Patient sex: F
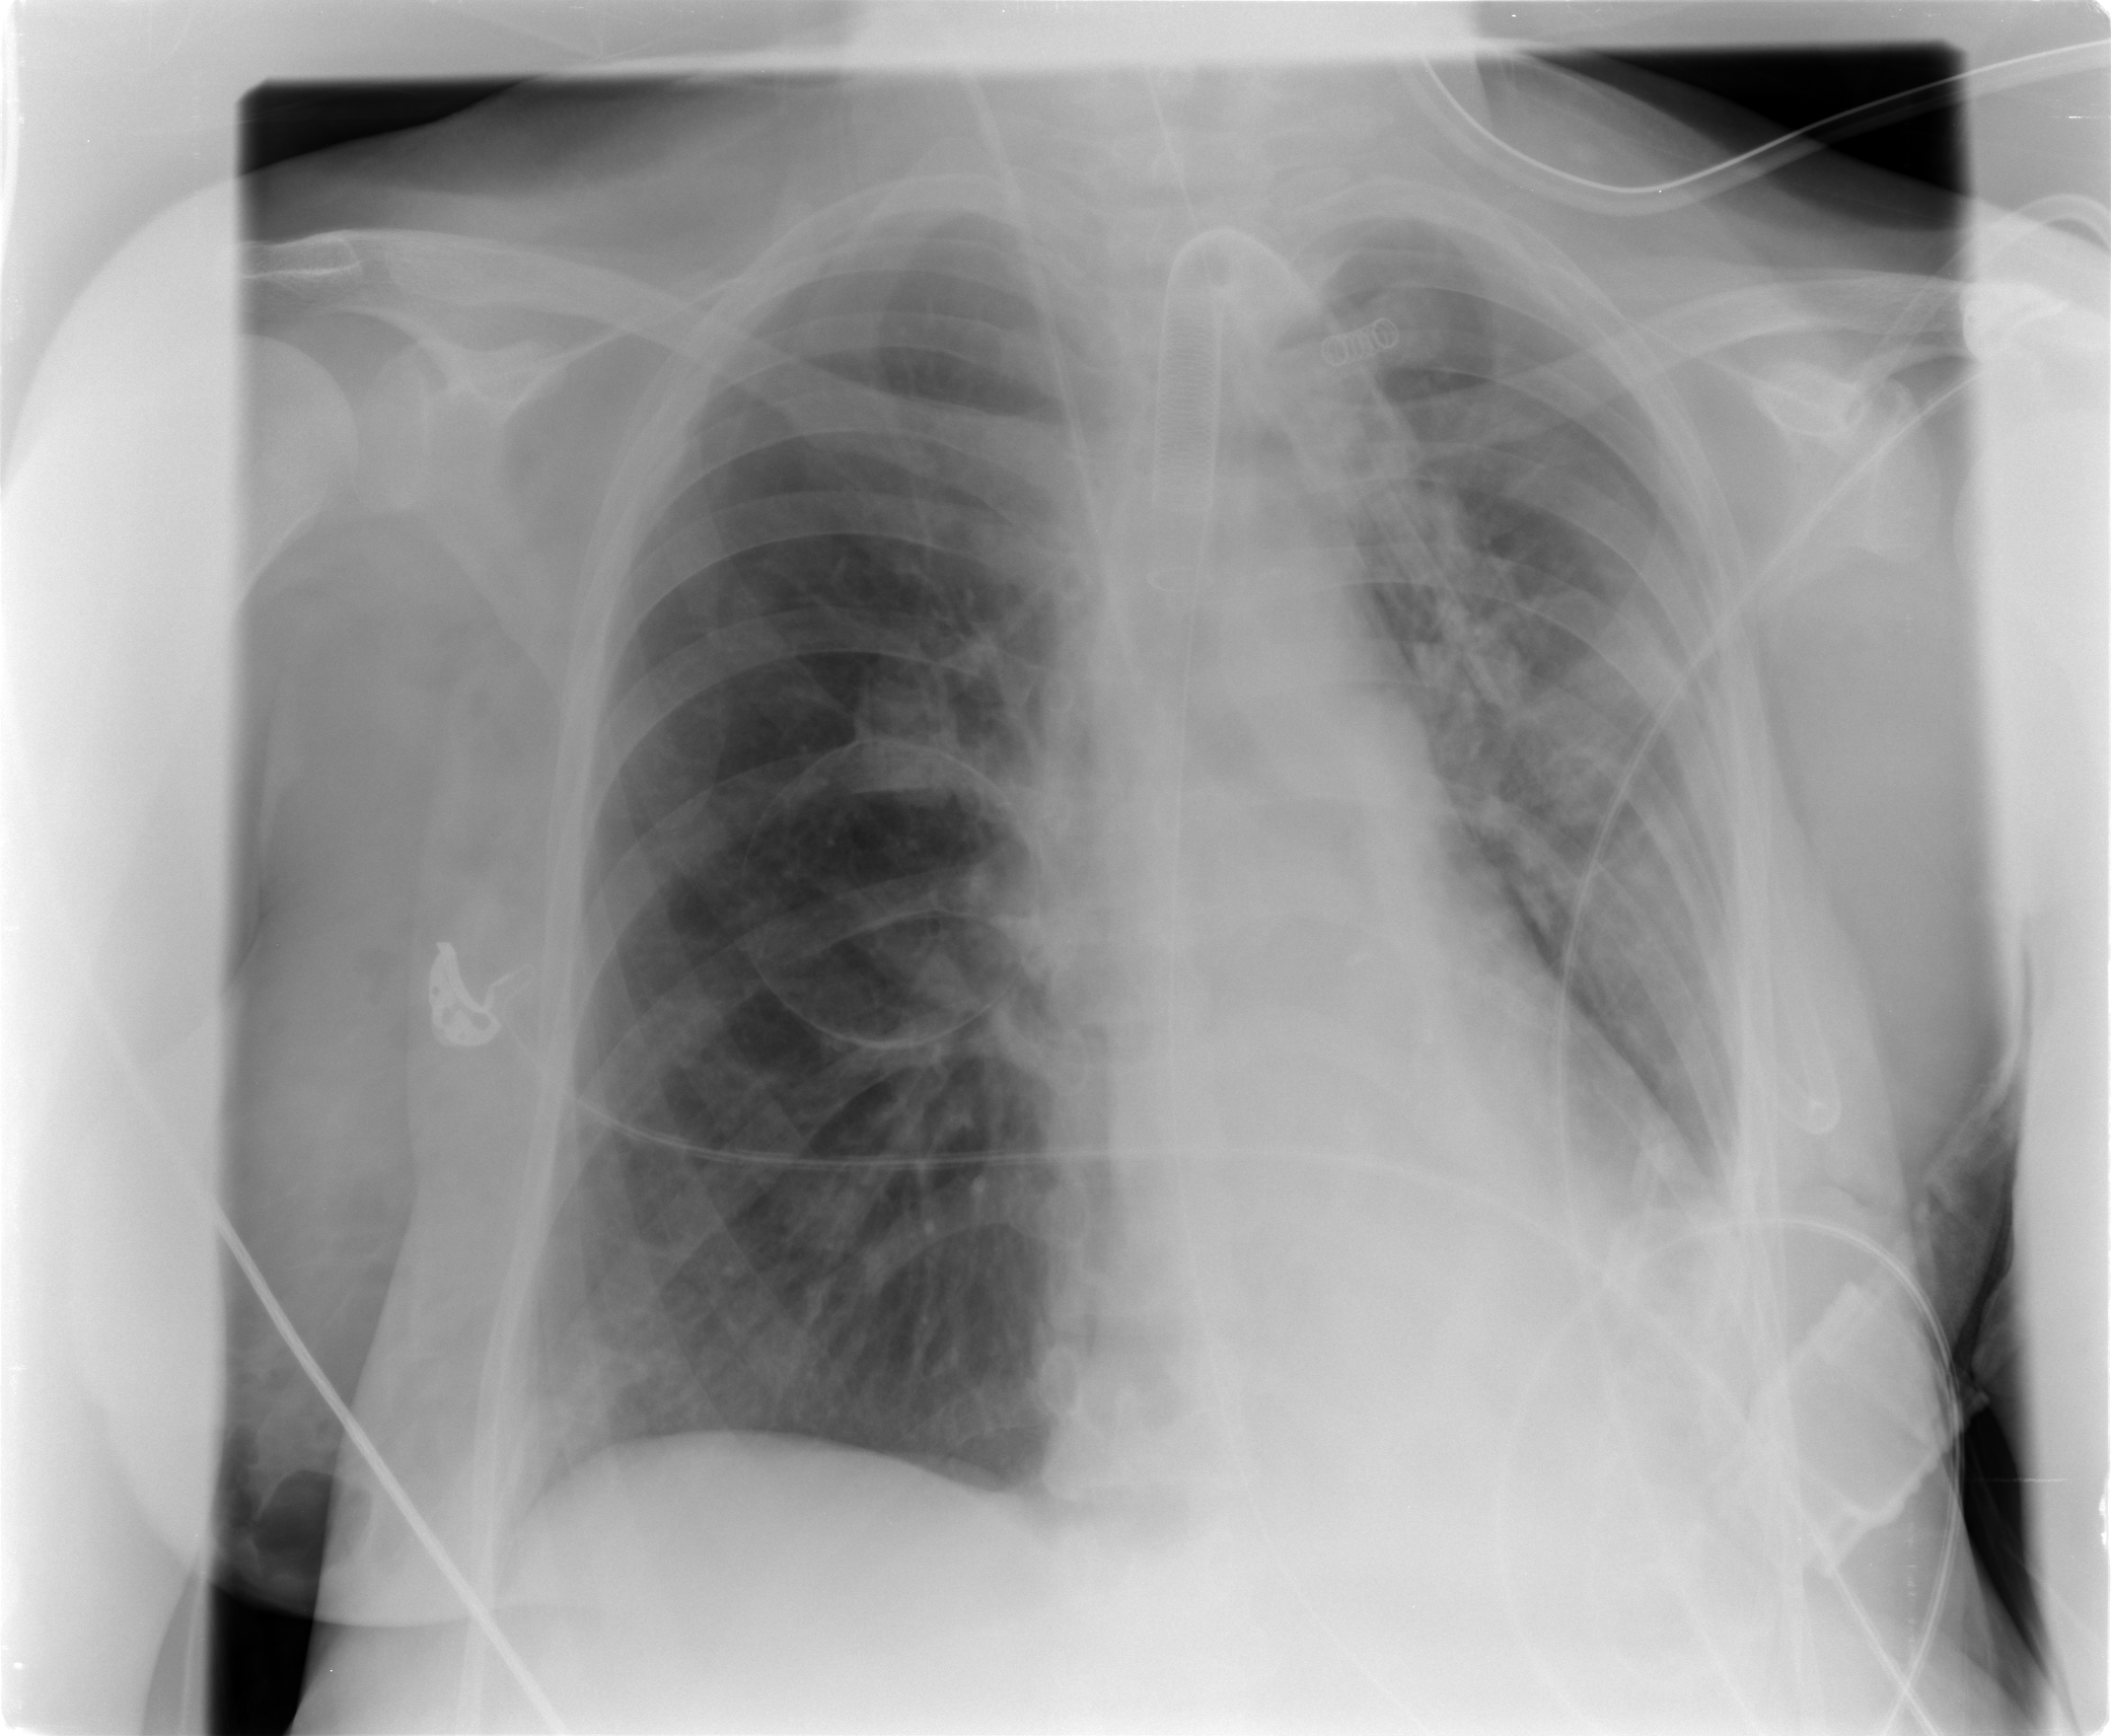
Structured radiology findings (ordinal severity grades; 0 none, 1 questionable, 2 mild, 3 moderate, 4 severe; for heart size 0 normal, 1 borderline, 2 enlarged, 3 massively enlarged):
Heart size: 0
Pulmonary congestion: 2
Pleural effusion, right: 0
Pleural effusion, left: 2
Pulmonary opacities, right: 1
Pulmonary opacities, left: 1
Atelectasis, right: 1
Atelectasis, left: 2